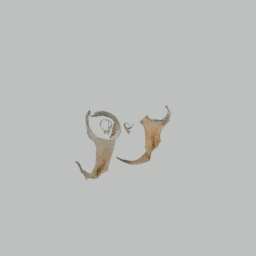
Label: nature